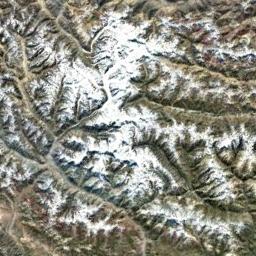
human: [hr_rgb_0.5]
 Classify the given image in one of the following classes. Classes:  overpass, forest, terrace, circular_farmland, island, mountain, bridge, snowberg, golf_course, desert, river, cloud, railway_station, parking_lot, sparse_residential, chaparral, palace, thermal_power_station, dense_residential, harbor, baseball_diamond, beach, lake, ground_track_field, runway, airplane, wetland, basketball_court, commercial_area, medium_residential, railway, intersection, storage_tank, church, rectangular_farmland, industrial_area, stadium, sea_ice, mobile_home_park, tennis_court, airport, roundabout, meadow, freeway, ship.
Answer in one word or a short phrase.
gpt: snowberg